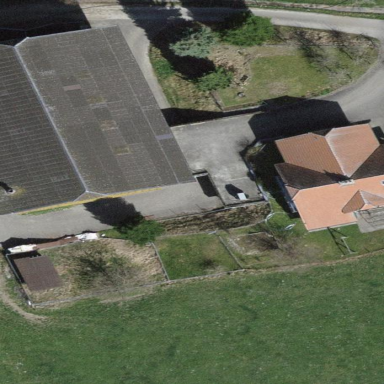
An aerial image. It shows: Farmyard area.